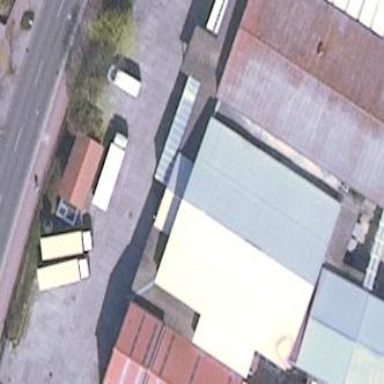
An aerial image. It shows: Manufacturing building.